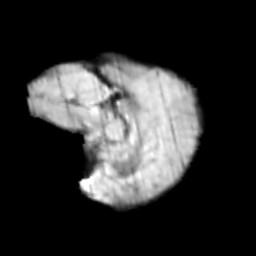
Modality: T2w
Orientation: sagittal
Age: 13
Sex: female
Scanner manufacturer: siemens
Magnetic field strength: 3 T
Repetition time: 3.8 s
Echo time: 0.07 s